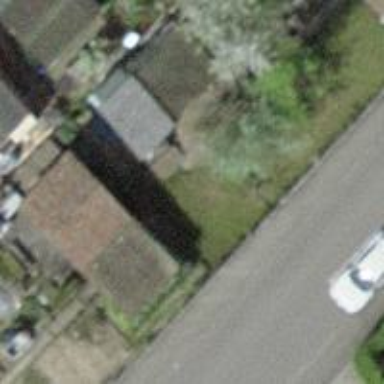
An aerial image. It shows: Allotment house.